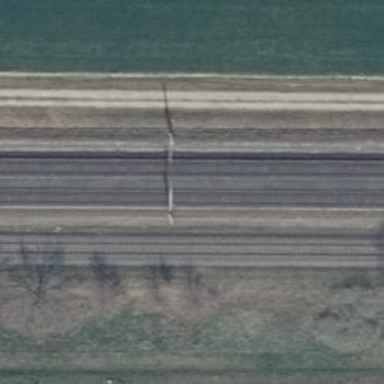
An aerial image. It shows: Milestone along the railway track with catenary mast.